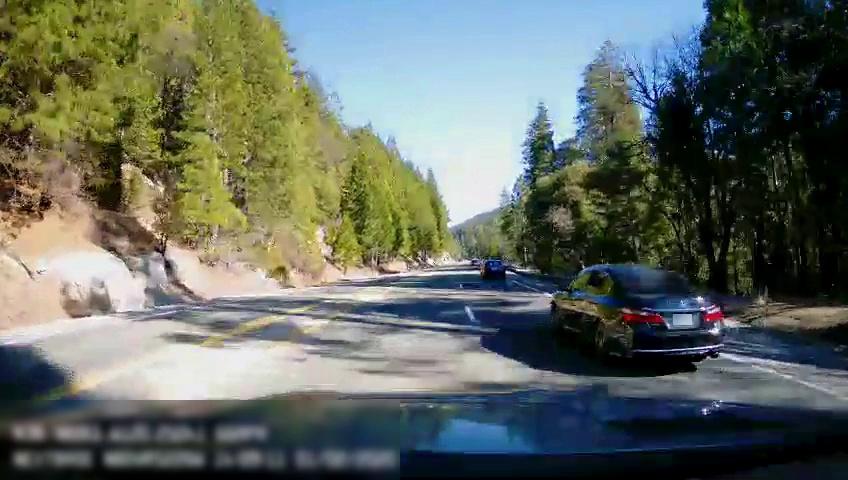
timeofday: Day
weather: Sunny
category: Drivable Space
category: Vehicles | Car
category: Vehicles | Car
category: Lanes | Opposite Lane
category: Lanes | Current Lane
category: Lanes | Current Lane
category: Lanes | Opposite Lane
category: Lanes | Current Lane